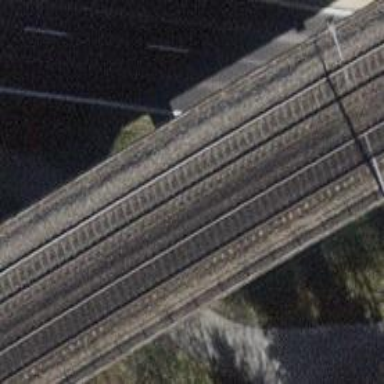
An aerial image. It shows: Single-track railway bridge with contact lines for electrification.